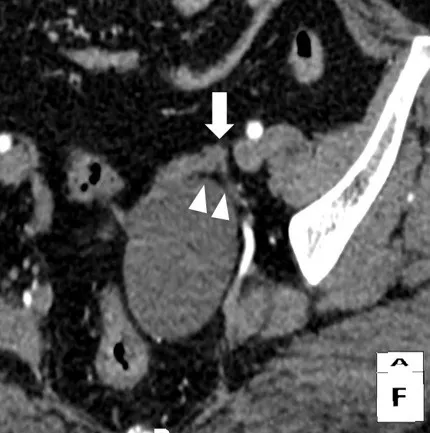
A; CT multiplanar reconstruction (MPR) image shows linear fat planes (white arrowhead) between the left ovary (white arrow) and the cyst.
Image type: radiology (ct)